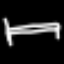
Label: bed